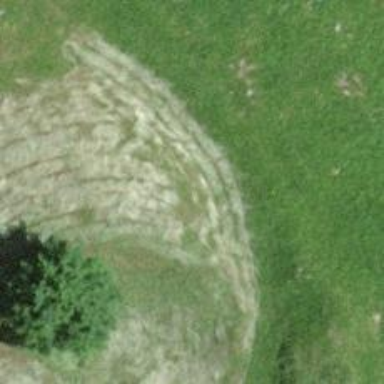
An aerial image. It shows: Path covered with grass.